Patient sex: M
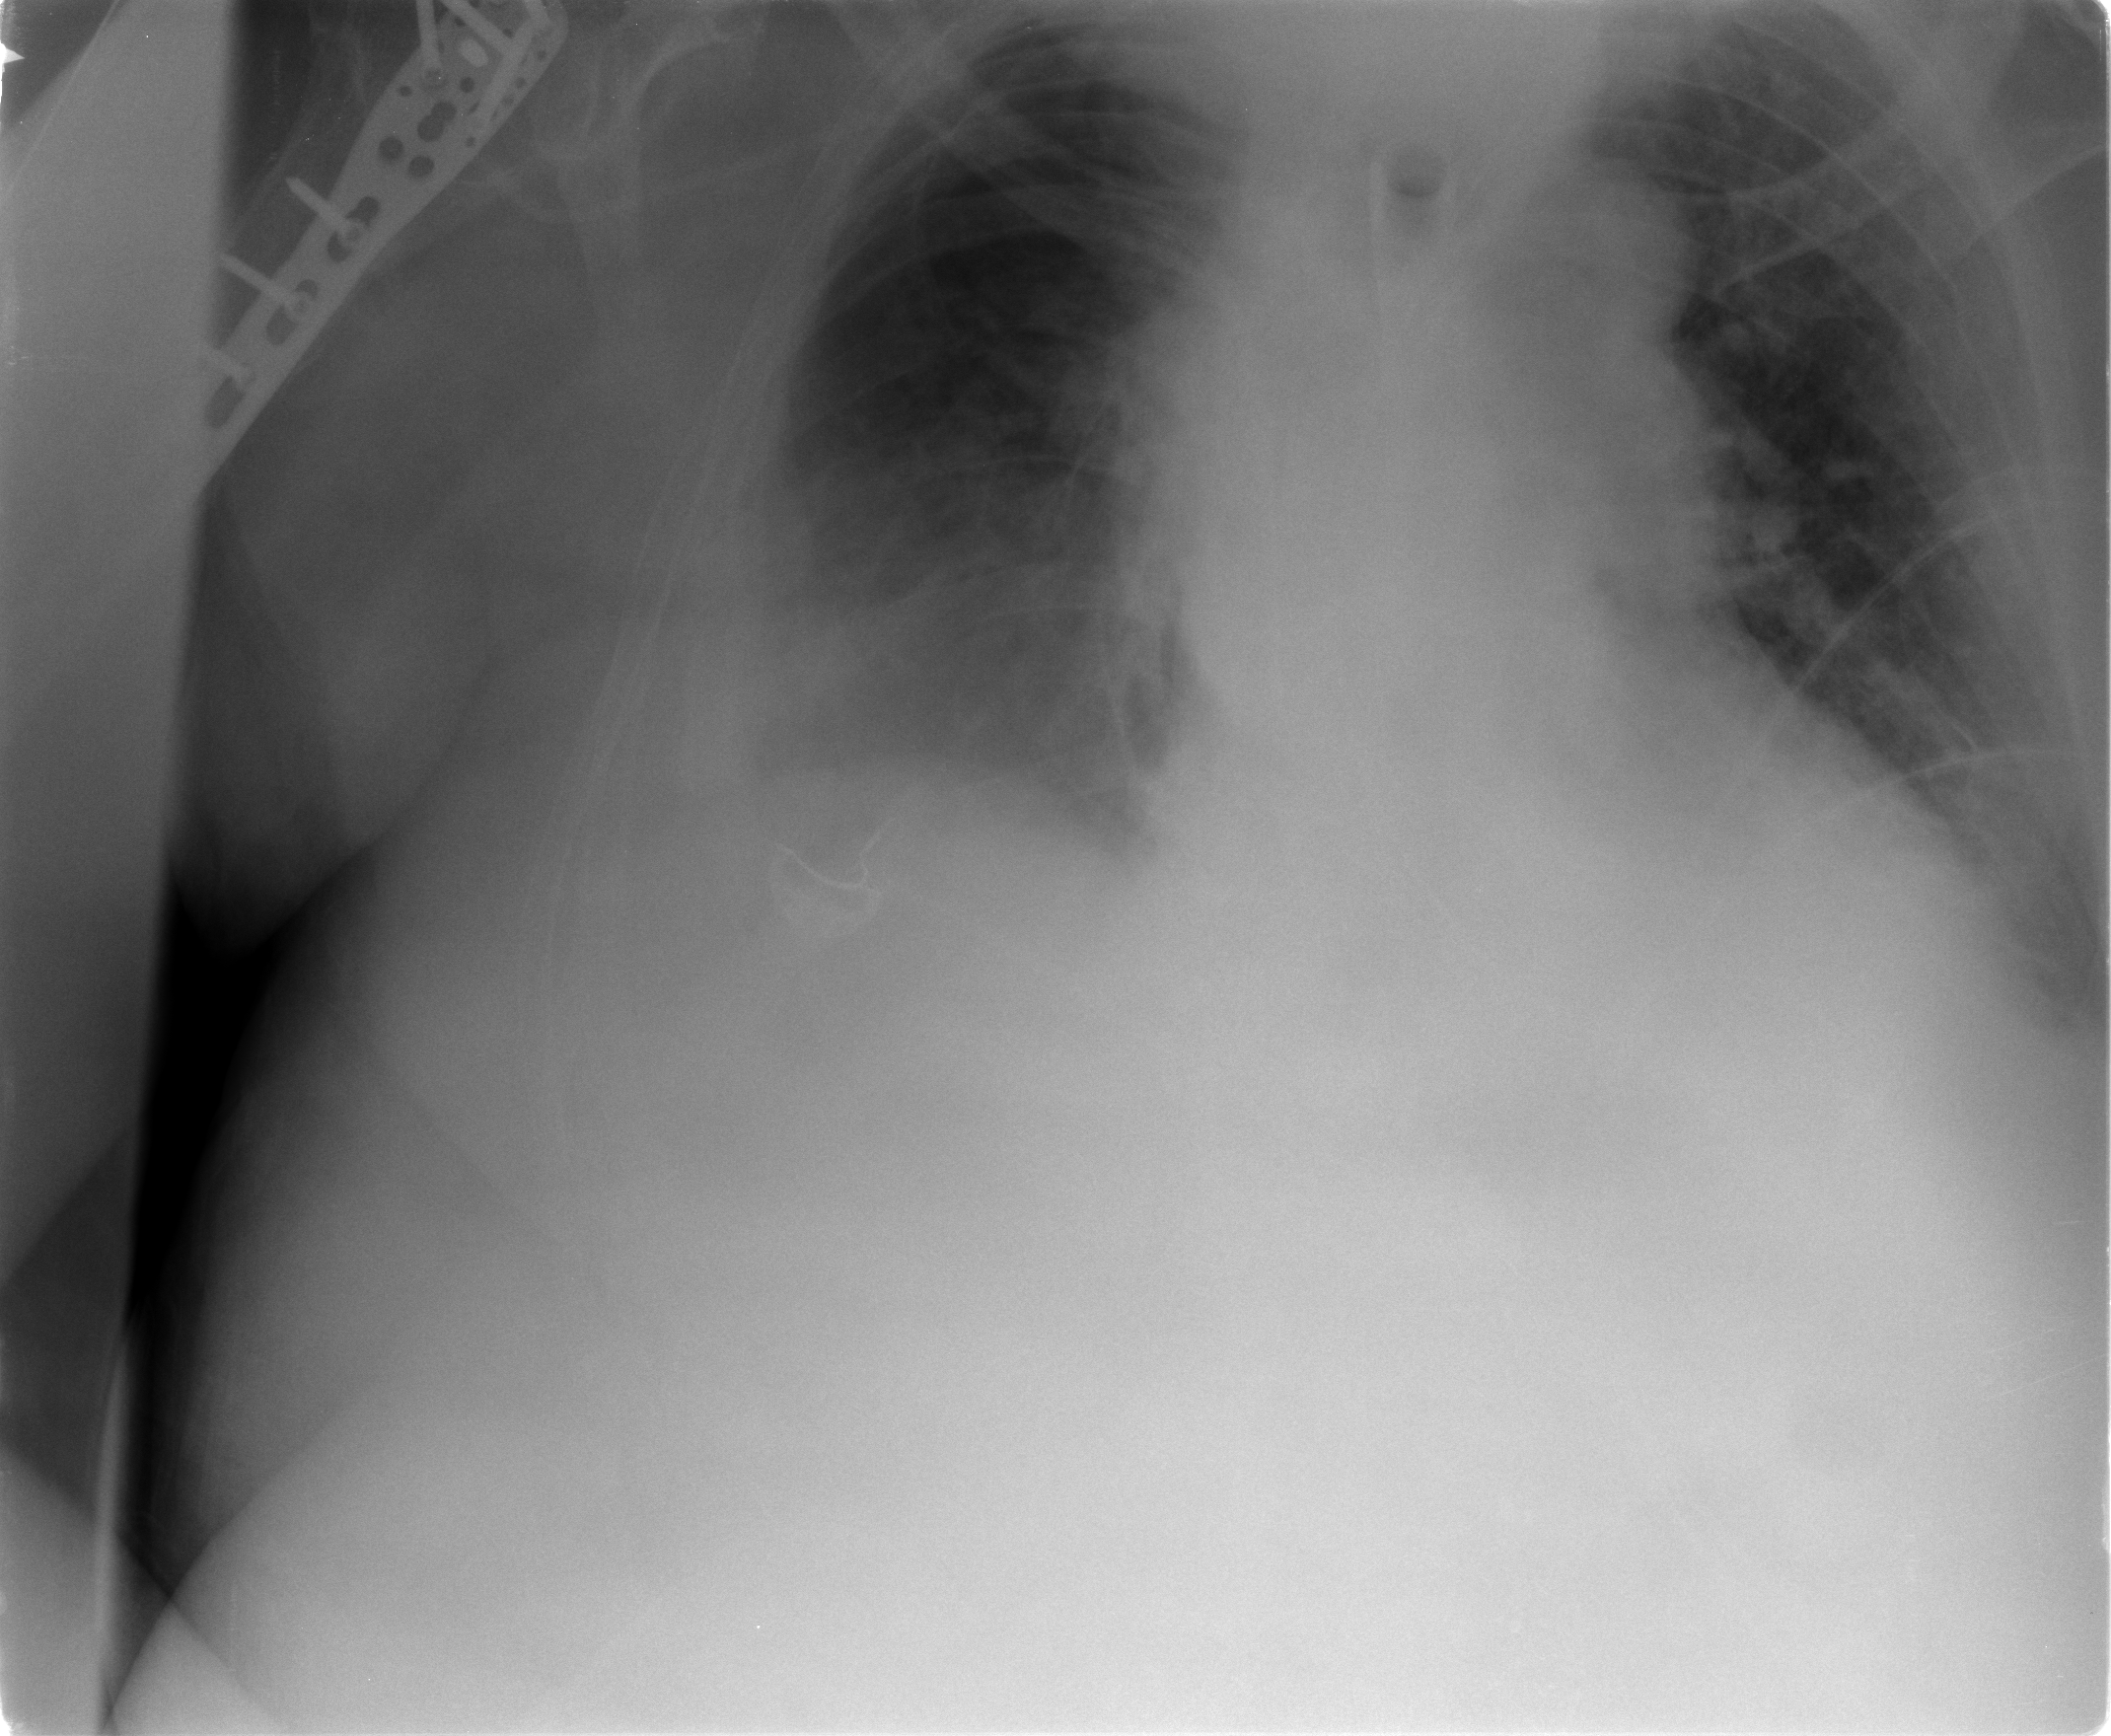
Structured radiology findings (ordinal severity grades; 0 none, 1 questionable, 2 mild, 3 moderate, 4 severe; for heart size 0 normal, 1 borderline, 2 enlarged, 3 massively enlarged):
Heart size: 2
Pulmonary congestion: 2
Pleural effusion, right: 2
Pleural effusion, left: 2
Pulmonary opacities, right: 0
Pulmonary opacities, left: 0
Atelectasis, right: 2
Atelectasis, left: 2